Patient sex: F
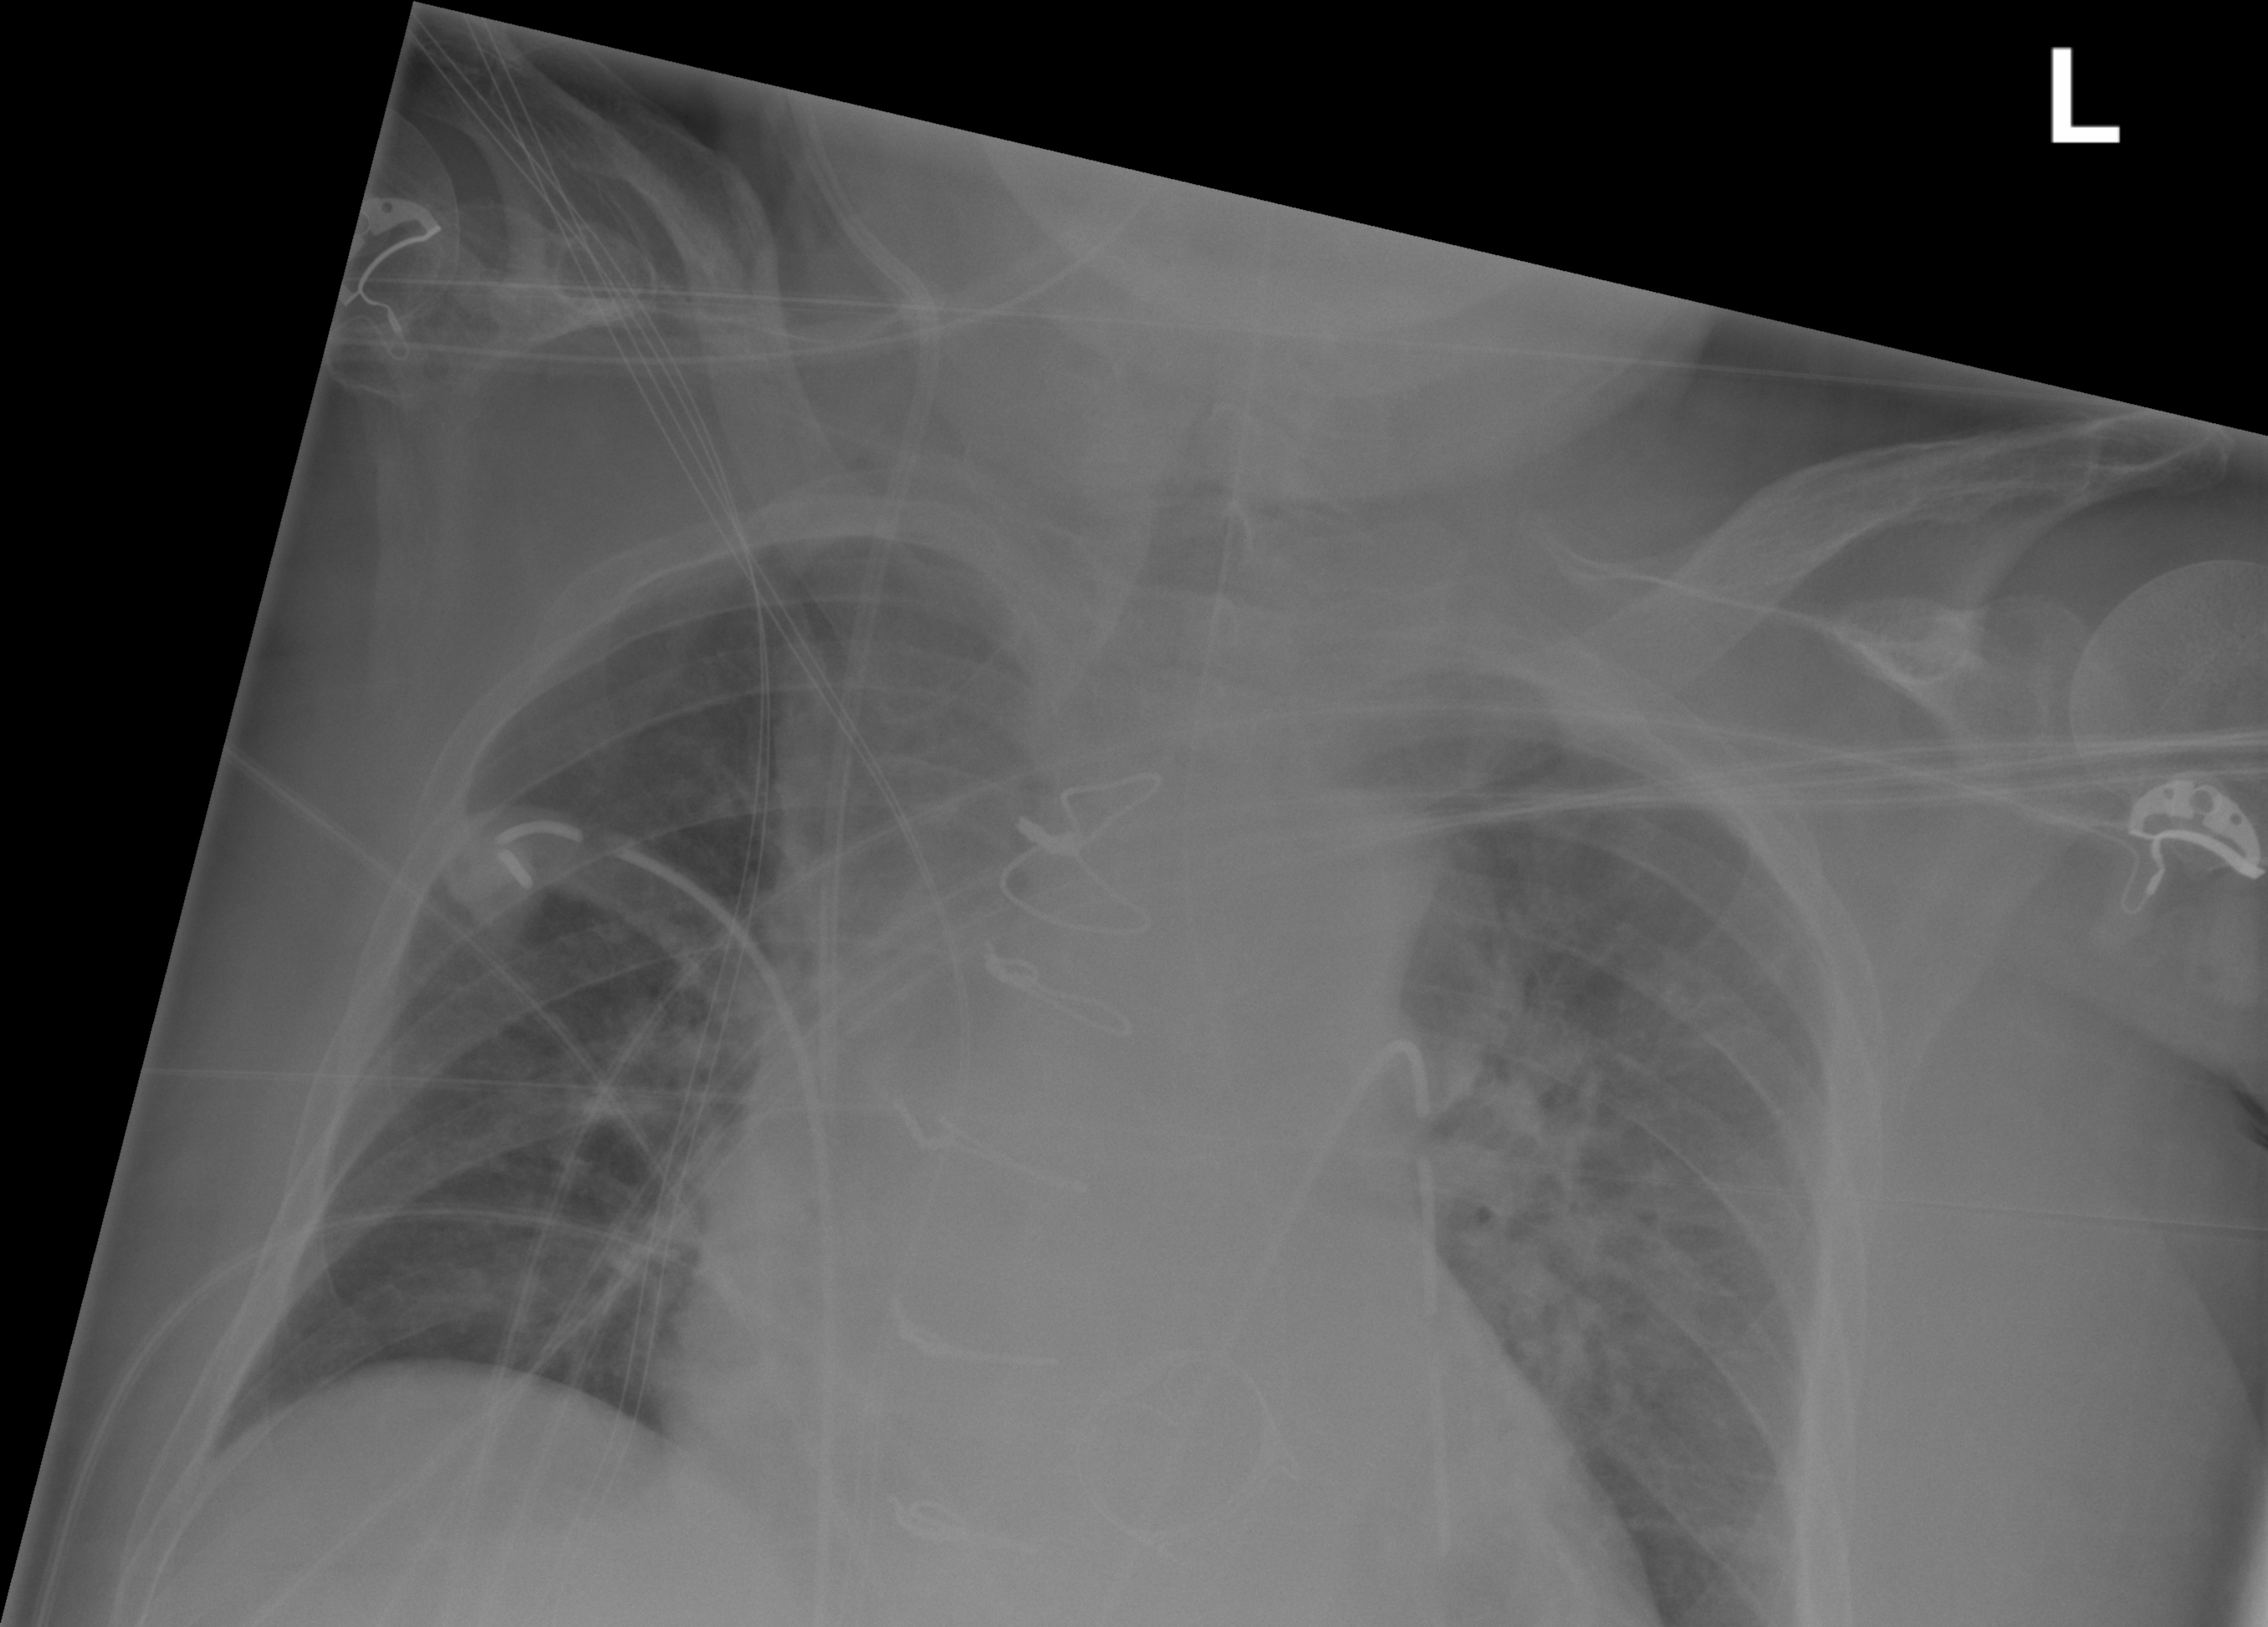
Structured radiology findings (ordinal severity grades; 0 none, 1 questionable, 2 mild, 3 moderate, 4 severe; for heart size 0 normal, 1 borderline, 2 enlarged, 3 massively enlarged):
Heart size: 2
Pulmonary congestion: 2
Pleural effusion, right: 0
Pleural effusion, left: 0
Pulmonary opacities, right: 0
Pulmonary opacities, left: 0
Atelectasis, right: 0
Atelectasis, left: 0